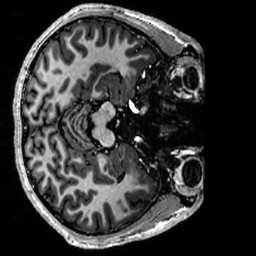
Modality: T1w
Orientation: axial
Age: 21
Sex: male
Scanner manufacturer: siemens
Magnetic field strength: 6.98 T
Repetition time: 6 s
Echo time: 0.00299 s